Field crop: tomato
Growth stage: 1
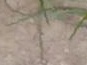
Species: cyperus